RGB frame:
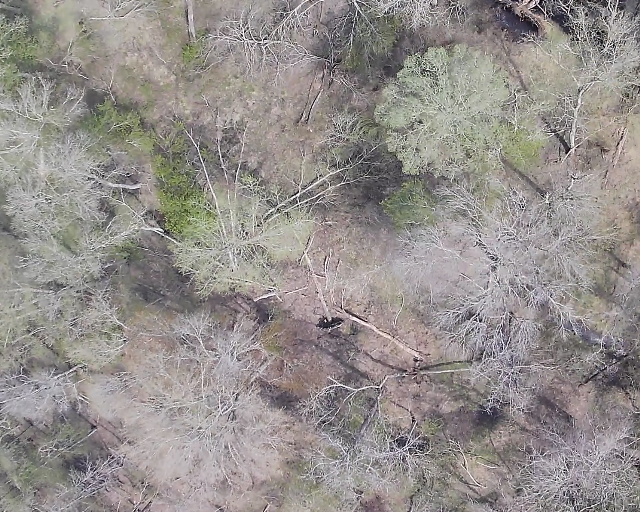
Thermal frame:
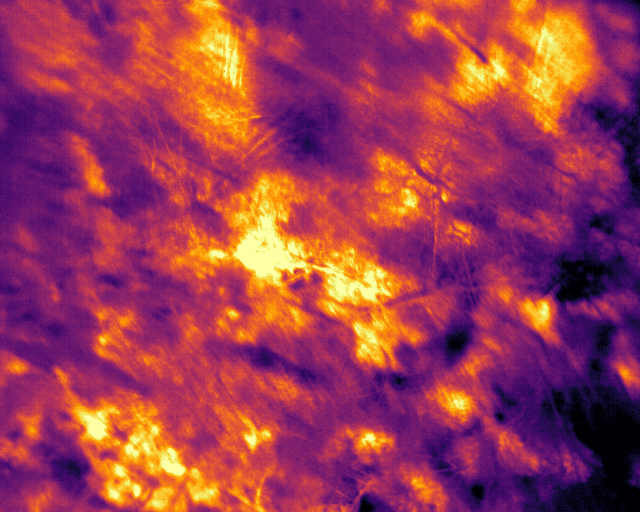
Captured: 2026-02-26 03:45:46
Pixels at or above 80 °C: 0 (fraction of frame: 0)